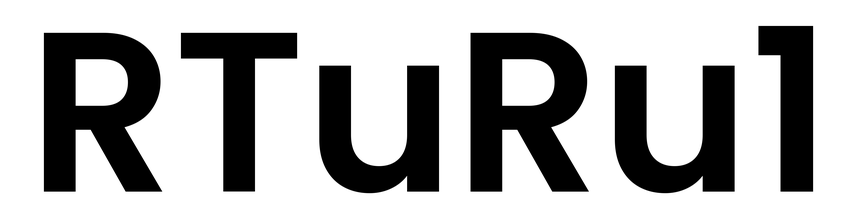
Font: Poppins-SemiBold